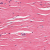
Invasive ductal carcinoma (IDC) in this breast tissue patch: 0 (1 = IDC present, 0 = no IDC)